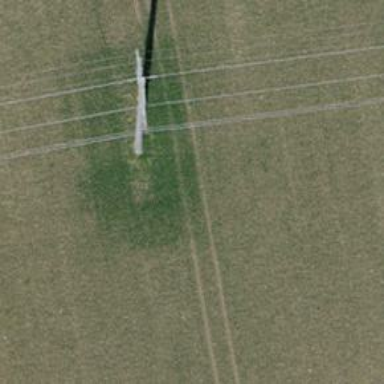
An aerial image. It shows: Power tower.